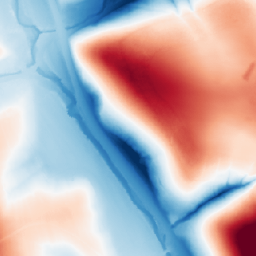
Category: classical
Decomposition family: gaussian_anisotropic
Decomposition parameters: sigma_x: 50
sigma_y: 50
Upsampling method: nearest
Upsampling parameters: scale: 4
Upsampling scale: 4